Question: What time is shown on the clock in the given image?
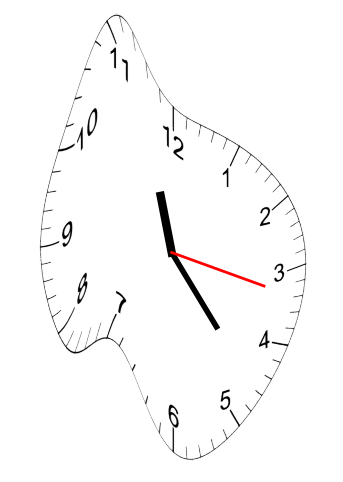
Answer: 11:23:17